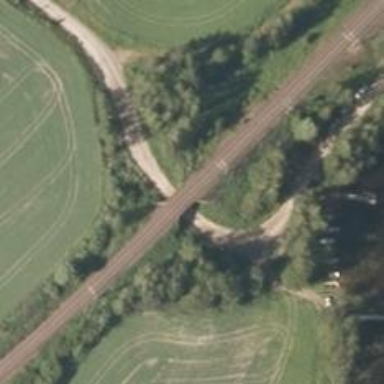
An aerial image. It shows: Bridge with continuous railway tracks that are electrified through contact line.